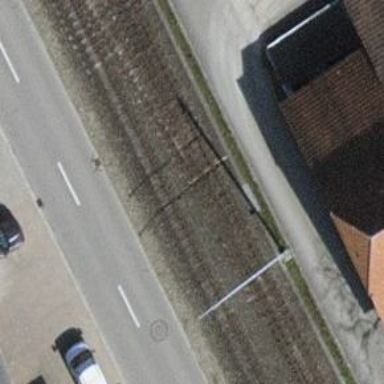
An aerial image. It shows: Narrow-gauge railway with electrified contact line.